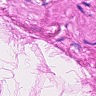
Metastatic tissue present: no